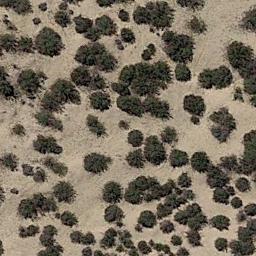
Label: chaparral